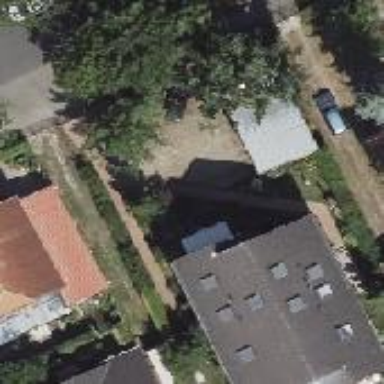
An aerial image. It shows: Gabled roofed house.